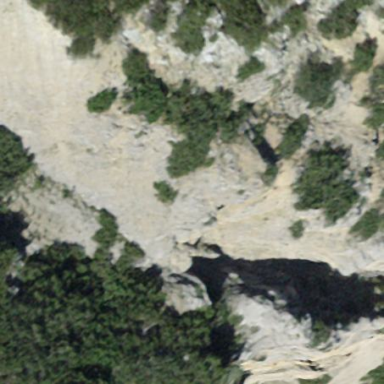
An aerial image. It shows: Landscape of bare rock.